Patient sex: M
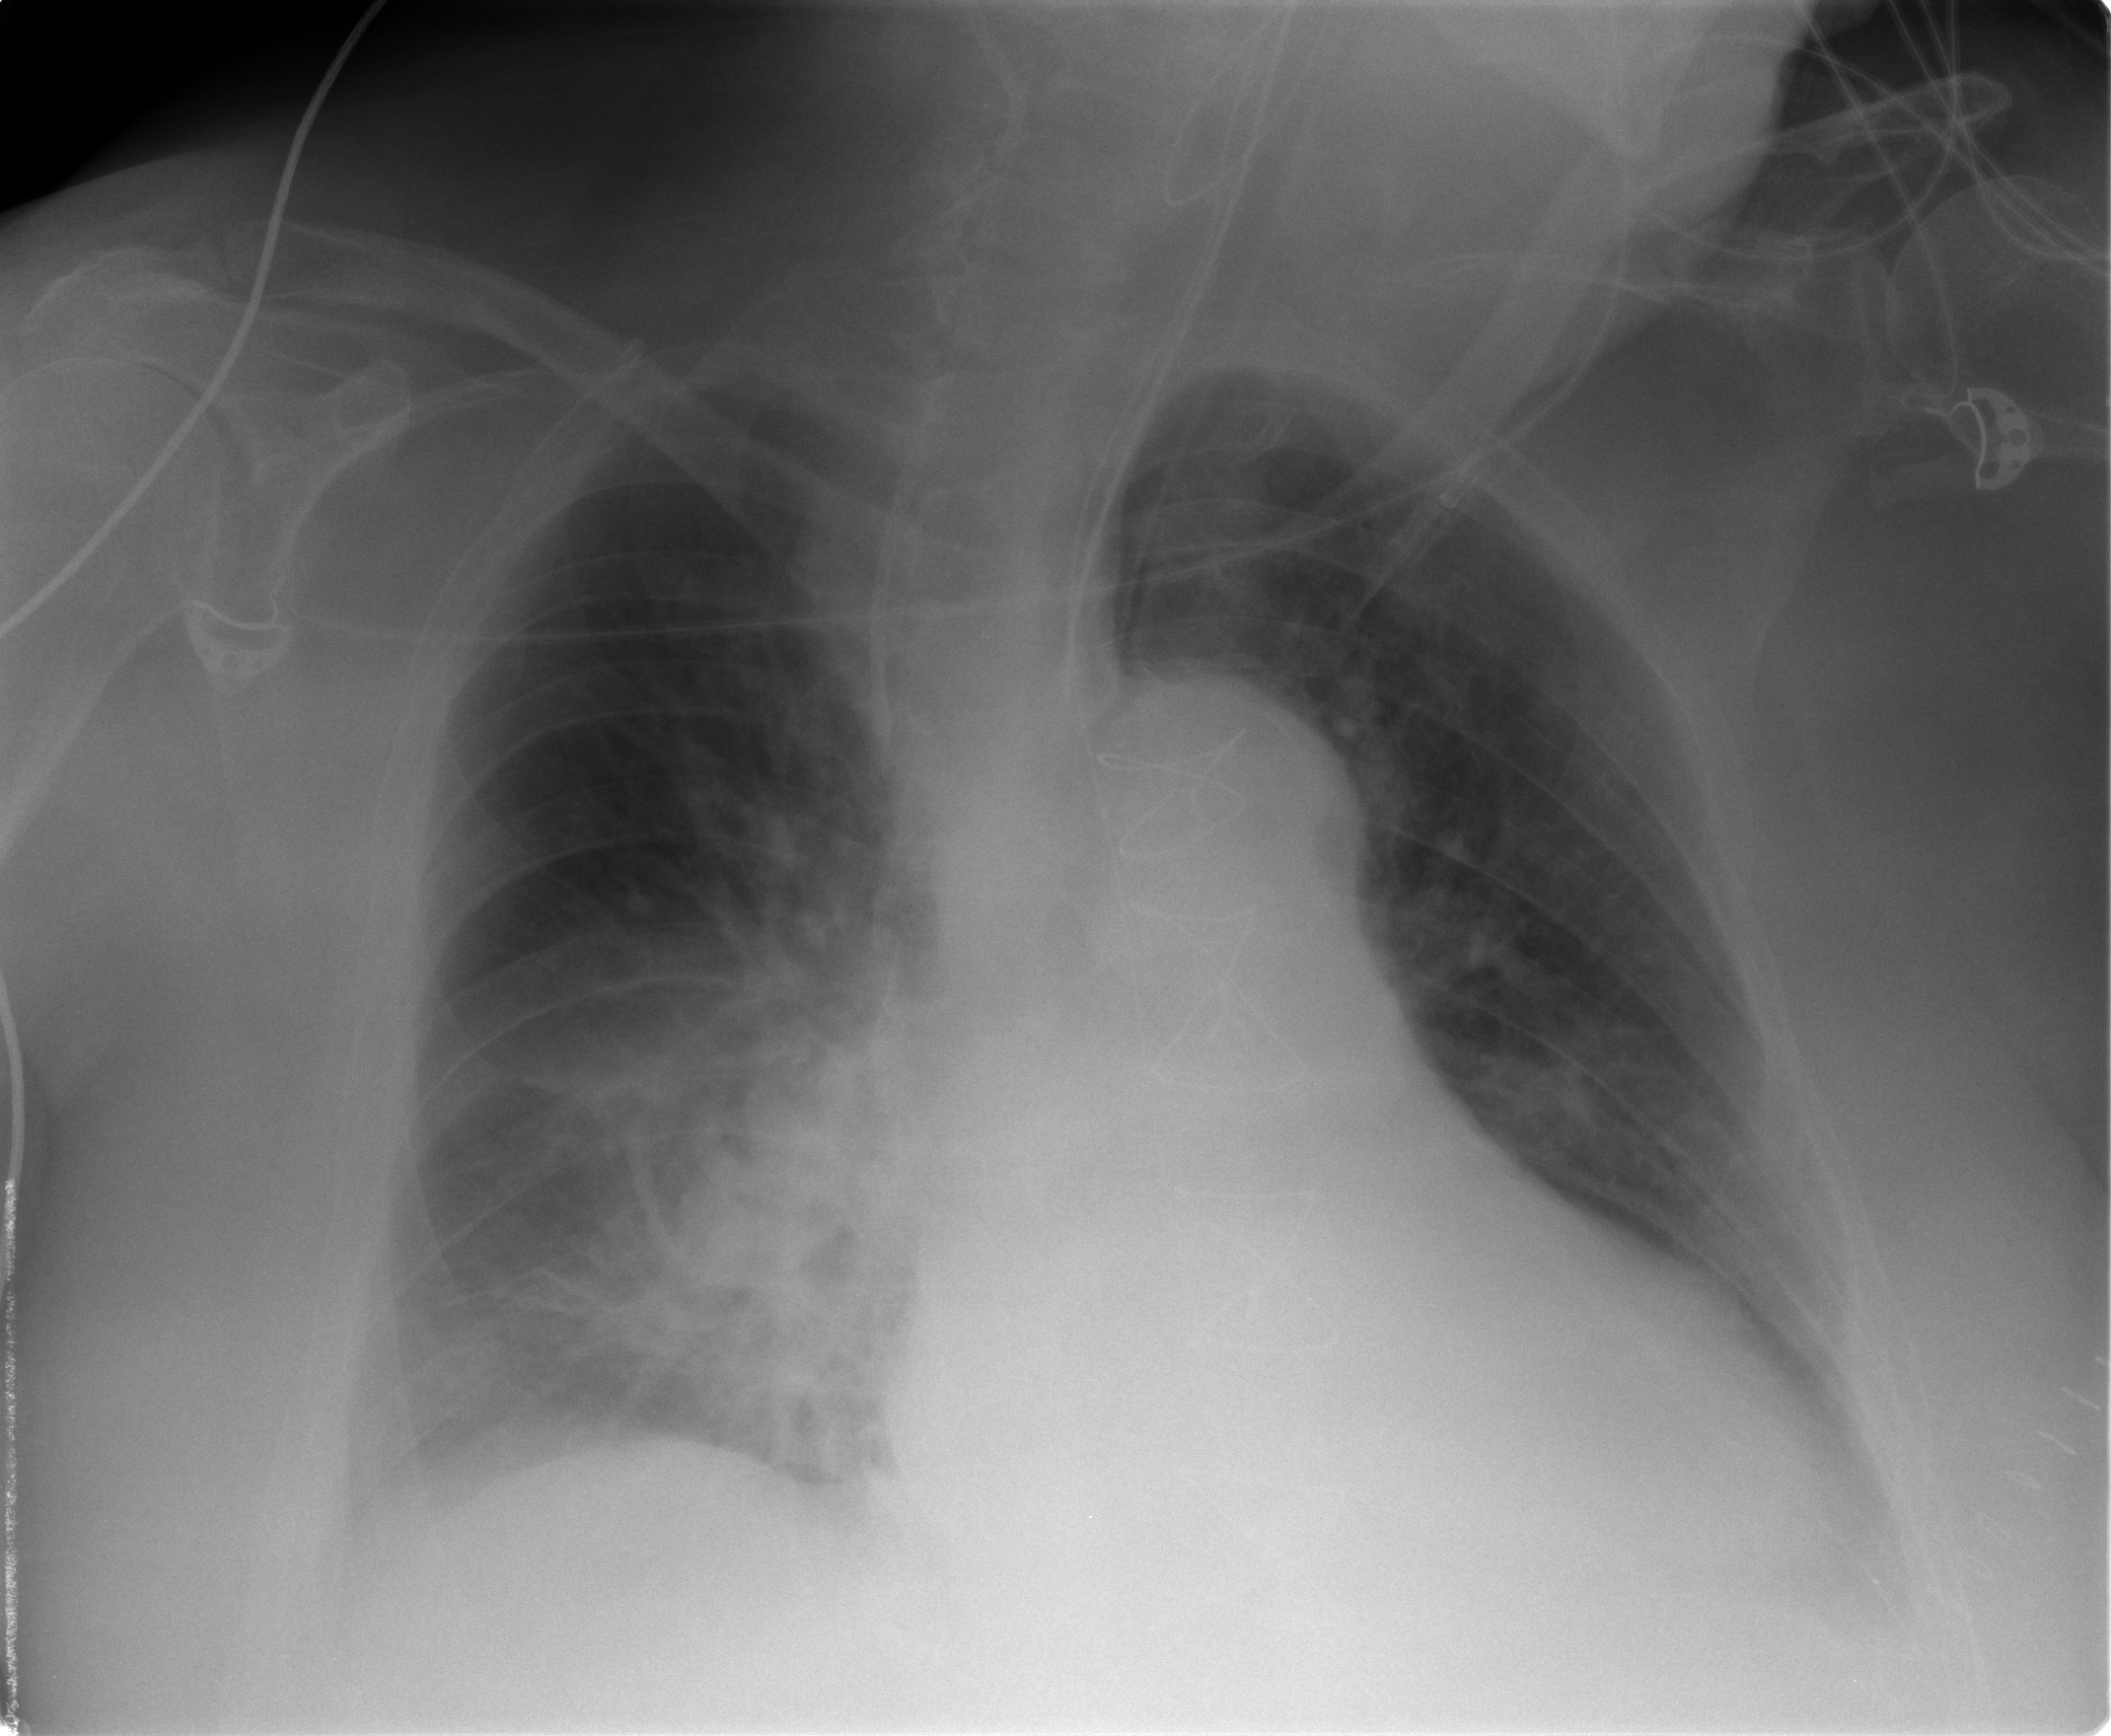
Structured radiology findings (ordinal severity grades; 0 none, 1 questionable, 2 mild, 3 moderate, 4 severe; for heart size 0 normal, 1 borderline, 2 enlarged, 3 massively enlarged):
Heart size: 2
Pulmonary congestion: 2
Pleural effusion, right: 2
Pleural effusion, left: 2
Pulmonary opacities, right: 2
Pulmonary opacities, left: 0
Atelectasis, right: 2
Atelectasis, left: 2